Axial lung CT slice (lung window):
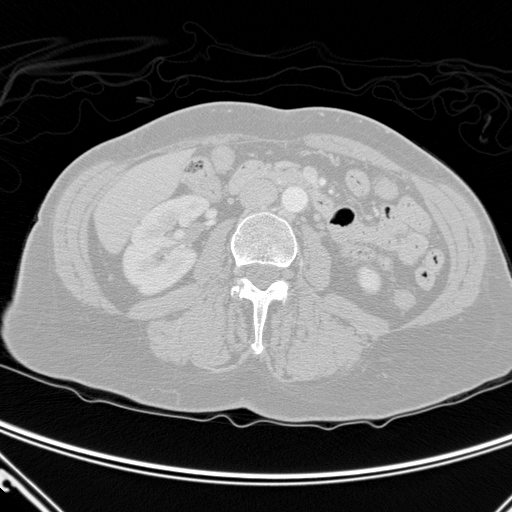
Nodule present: no